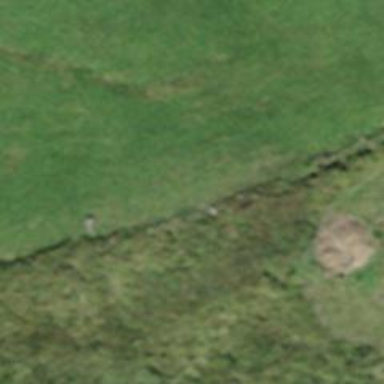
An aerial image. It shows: Ditch in the surroundings.